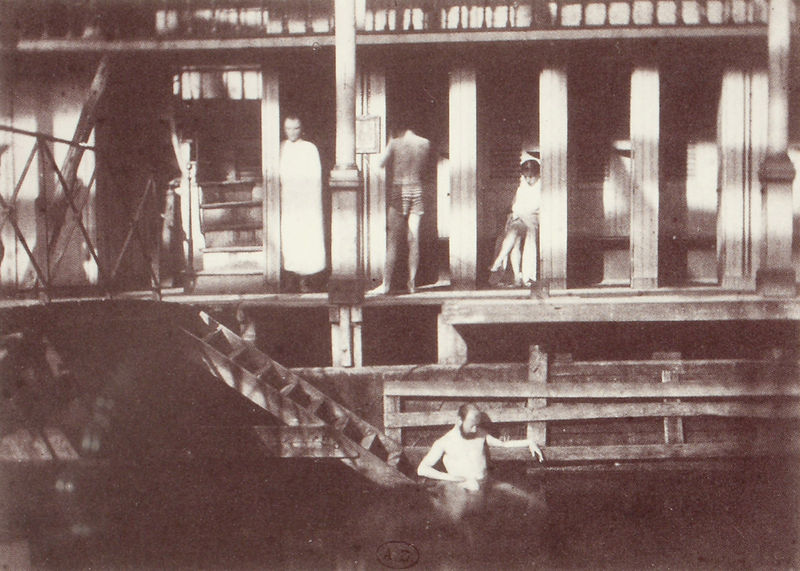
Titel: Paris, bains publics
Künstler: H. Le Secq
Schlagwörter: mann, schatten, wasser, frau, holz, licht, männer, säulen, bart, bank, treppe, balken, knie, foto, bad, schwarzweiß, kittel, stempel, arzt, markise, schwimmbad, halbschatten, gelander, sanatorium, az